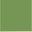
Piece: xx